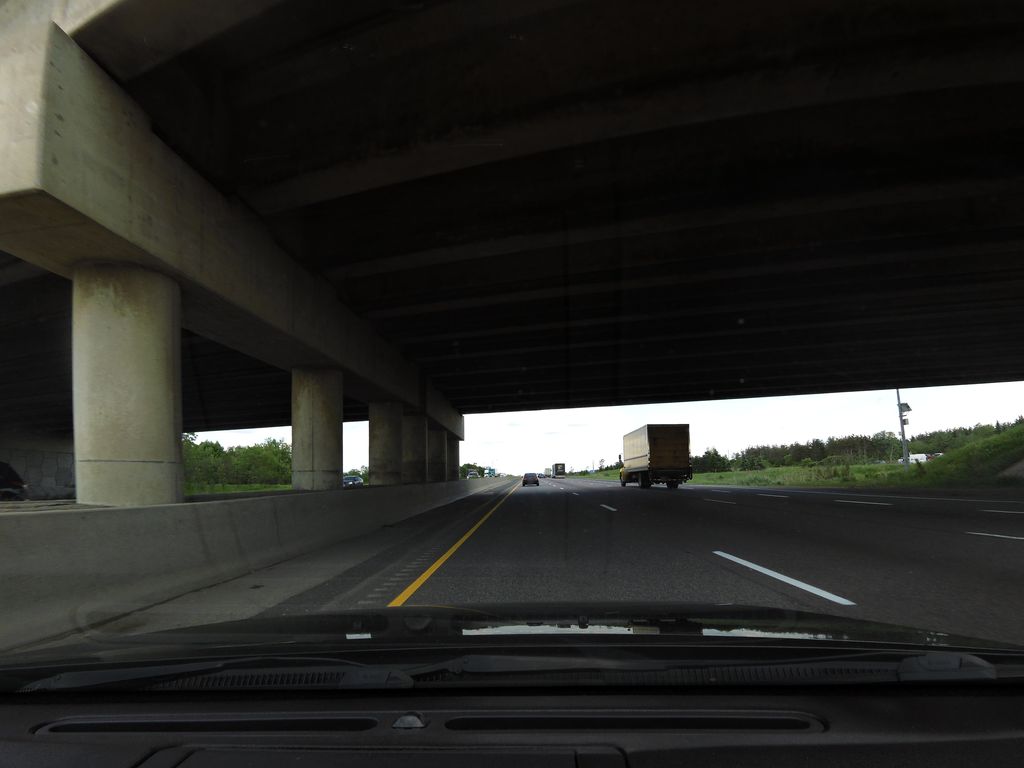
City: kitchener-waterloo